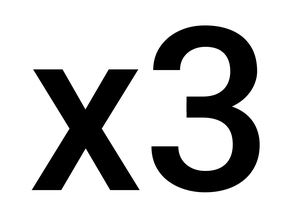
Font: Roboto_Medium